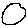
Label: circle